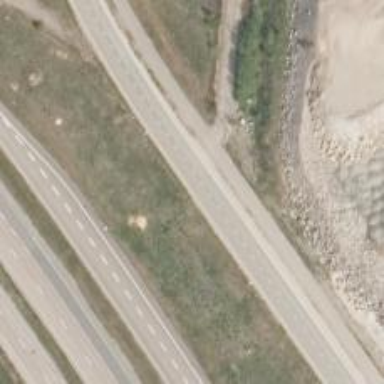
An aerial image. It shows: Asphalt service road with grade 1 tracktype.